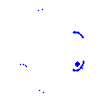
Particle: electron